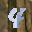
Label: 4